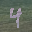
Label: 4